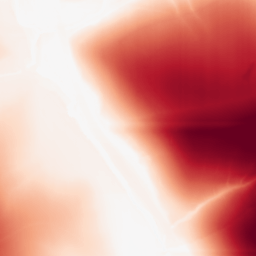
Category: morphological
Decomposition family: rolling_ball
Decomposition parameters: radius: 200
Upsampling method: quartic
Upsampling parameters: scale: 4
Upsampling scale: 4